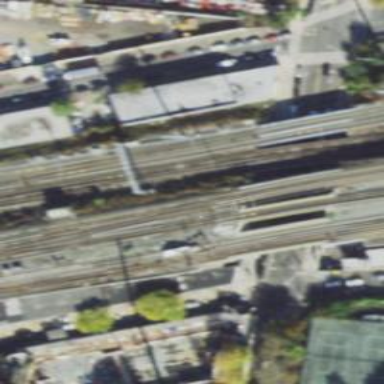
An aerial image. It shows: Railway signal.